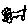
Label: cat